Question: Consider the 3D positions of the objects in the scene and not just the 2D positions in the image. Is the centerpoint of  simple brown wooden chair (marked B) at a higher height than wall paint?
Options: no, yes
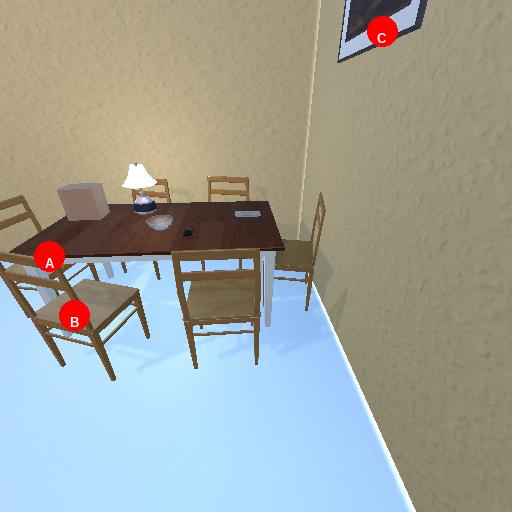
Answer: no